Question: I have the following layout on a page(with Bootstrap 3.2.0):
but, Here, Create following issue for me.

How can i fix it? Would appreciate the help.
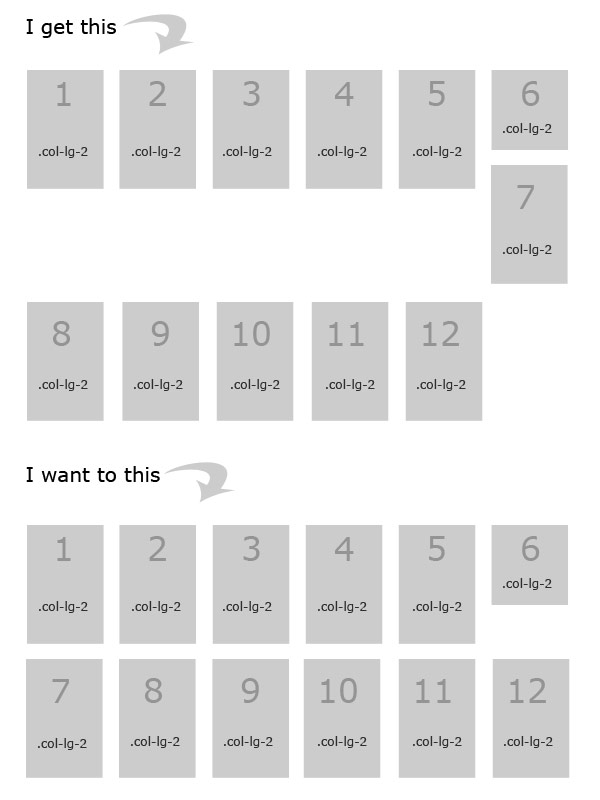
Answer: Take a look at <URL>
Using a a block such as the following after a column with a different height might address your problem:
'''
<!-- Add the extra clearfix for only the required viewport -->
<div class="clearfix visible-xs-block"></div>
'''
This will space the columns correctly on resize and layout.
Or, as a different solution, separate out your columns by wrapping the desired columns with
'''
<div class="row">...</div>
'''